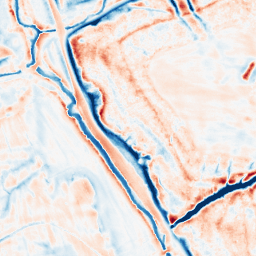
Category: edge_preserving
Decomposition family: bilateral
Decomposition parameters: d: 21
sigma_color: 150
sigma_space: 25
Upsampling method: sinc_hamming
Upsampling parameters: scale: 2
kernel_size: 4
Upsampling scale: 2